Question: The VS2010 image library contains several pngs of standard icons (Warning, Error, ...) in different sizes side by side. What is the use of such a png?
1. Is it meant as source to cut the best size and save it as new png?
2. Or is there a way to use such a png and the best resolution is picked automatically. And if so, how is this done?
I wonder why there are such side-by-side images and not several files such as Warning32.png, Warning16.png ....
Example: 'Information.png'

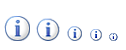
Answer: It is an old programming trick and it is exactly what you assume it to be. The bitmap is a "film roll" and to make it work you have to know the pitch of the images, the resource doesn't tell you. Hard-coded in the source code. Microsoft's source code, you got the copy of their work.